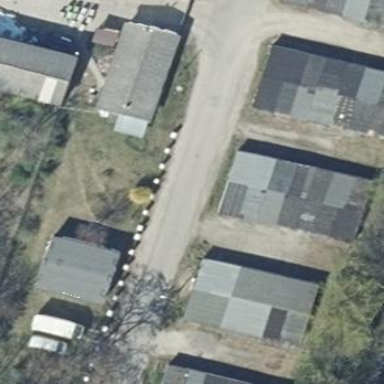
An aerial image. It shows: Group of garages.